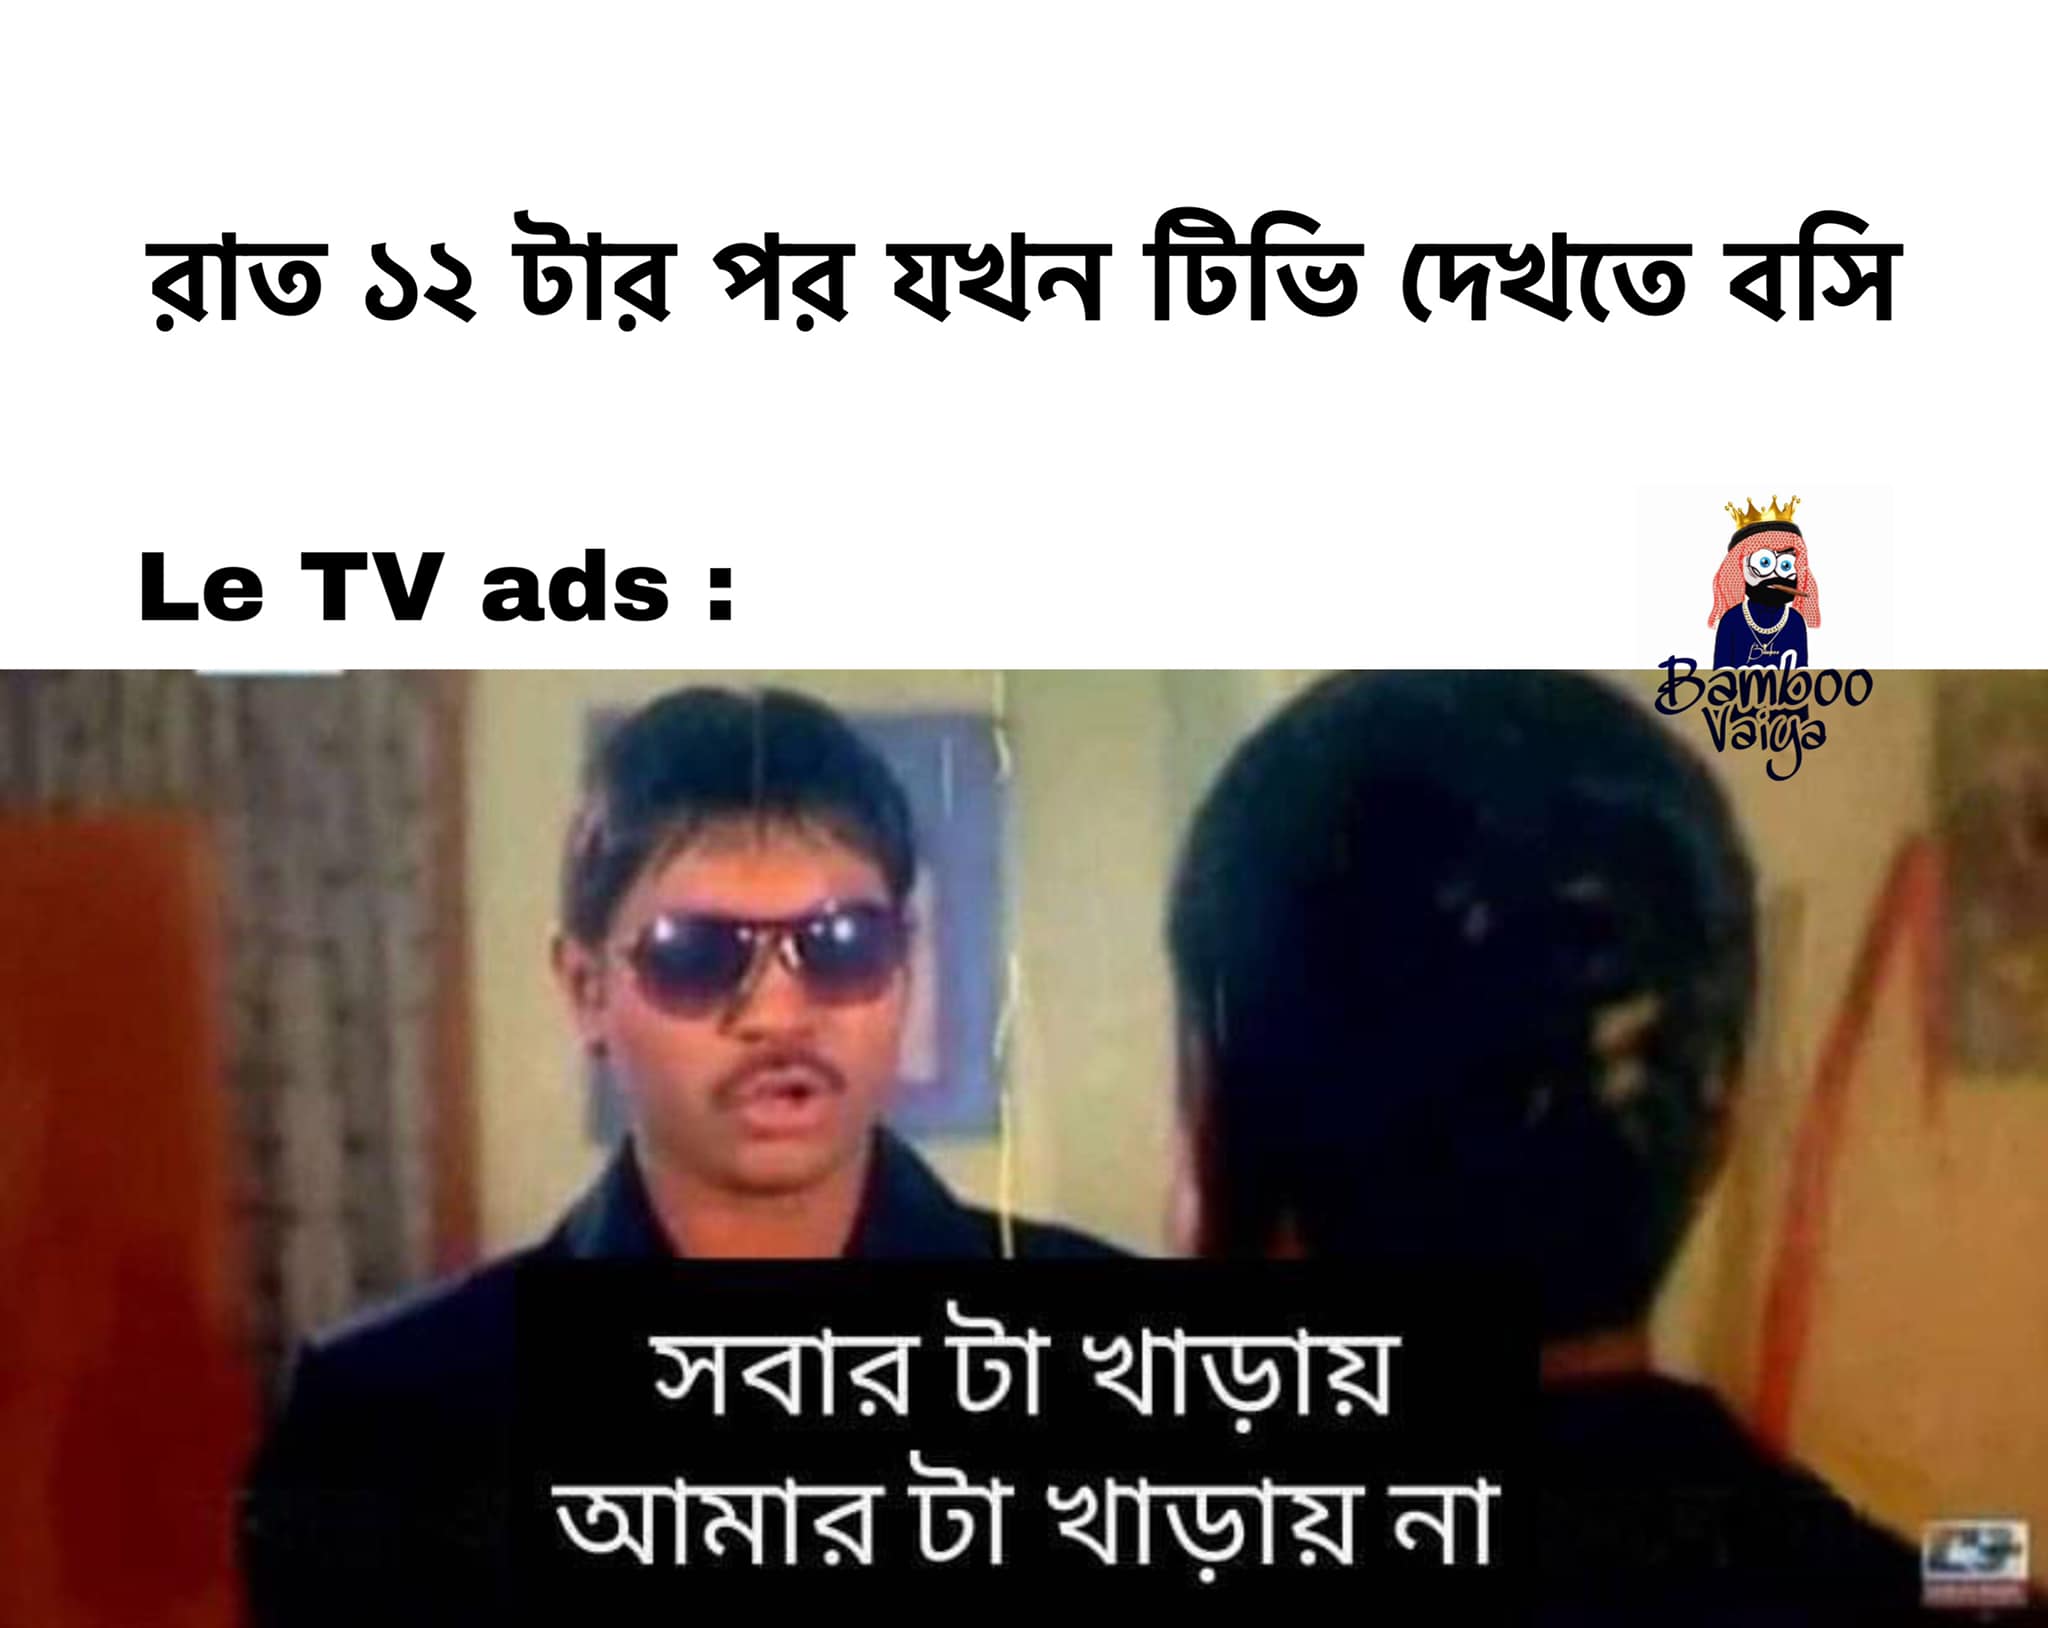
Caption: রাত ১২ টার পর যখন টিভি দেখতে বসি Le TV ads:   সবার টা খাড়ায় আমার টা খাড়ায় না
Label: non-hate